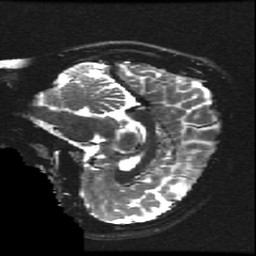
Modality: T2w
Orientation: sagittal
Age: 14
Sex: female
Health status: ill
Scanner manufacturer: ge
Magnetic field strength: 3 T
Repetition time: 7.5 s
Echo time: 0.1015 s